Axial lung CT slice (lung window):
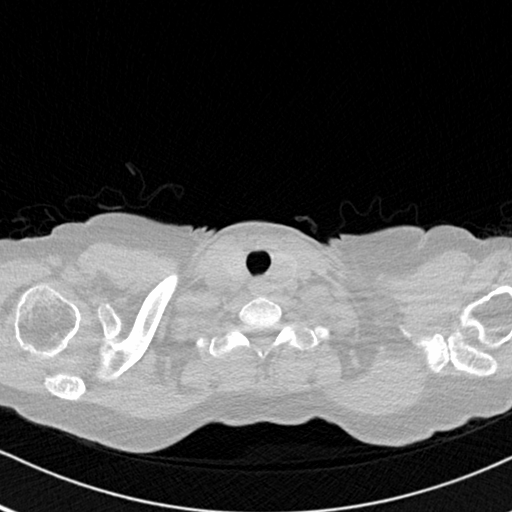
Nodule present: no